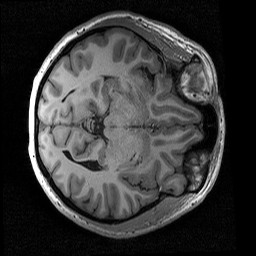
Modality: T1w
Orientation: axial
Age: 32
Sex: female
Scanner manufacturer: siemens
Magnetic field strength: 3 T
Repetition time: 2.53 s
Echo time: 0.00267 s